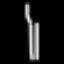
Label: fork